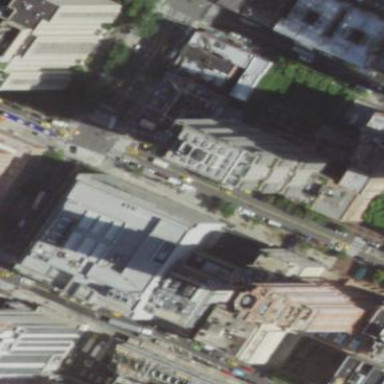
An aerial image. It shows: Building.